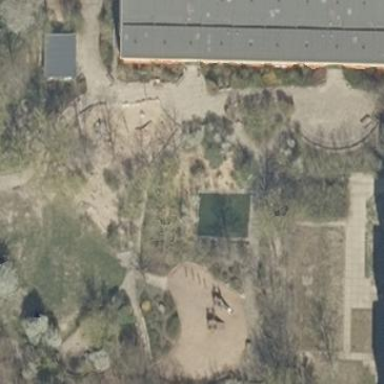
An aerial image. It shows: Kindergarten.